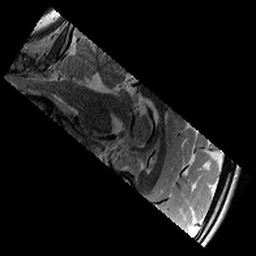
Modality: T2w
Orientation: sagittal
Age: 9
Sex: male
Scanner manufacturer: siemens
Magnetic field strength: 3 T
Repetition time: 9.23 s
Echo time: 0.067 s